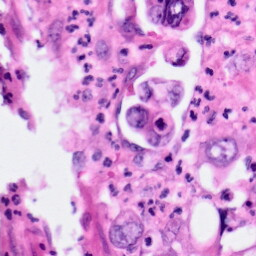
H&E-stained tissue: Pancreatic